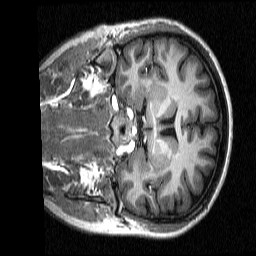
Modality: T1w
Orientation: coronal